Question: I have an image loaded from disk as a texture, and a same-sized matrix d which has the corresponding depths.
How can I use 'surf' to show me the image as a 3d-model? Simply taking
'''
surf(depthMatrix, img);
'''
doesn't give a nice result since
1. the camera looks not from the x-y plane in z-direction
2. It looks fairly black
3. It doesn't look that smooth although my depth matrix is actually smoothed out when I show it using imshow(depthMatrix, []);

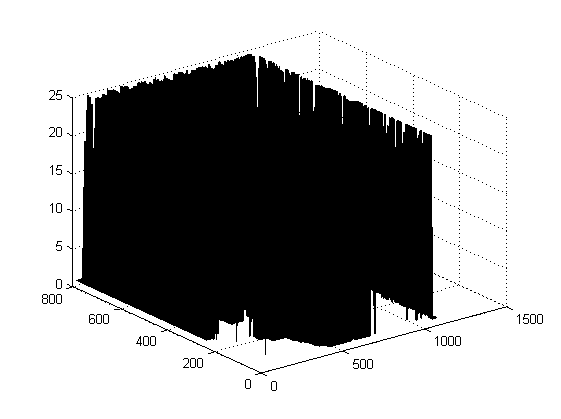
Answer: You can use texture mapping to display your image on your surface like so:
'''
surf(depthMatrix,img,... %# depthMatrix is z data, img is an image
'FaceColor','texturemap',... %# Use texture mapping
'EdgeColor','none'); %# Turn off edge coloring
'''
And to address your 3 points:
1. You can adjust your camera angle with the mouse by pressing the button on the figure, which turns on interactive 3-D rotation. You can also turn interactive rotation on using the function ROTATE3D, or you can change the camera view without the mouse using the function VIEW.
2. Your plot was looking black because edges are drawn as black lines by default, and there were probably a lot of them.
3. You can adjust the axis scaling and limits to make your surface appear smoother. For example, axis equal will make data units the same for all 3 axes, so your z axis (which ranges from 0 to 25) will be flattened significantly since your other two axes span ranges in the hundreds. Alternatively, in your call to SURF you can specify x and y data to use for the values on those axes, which can ultimately help you to better adjust the relative scaling between those axes and the z axis.